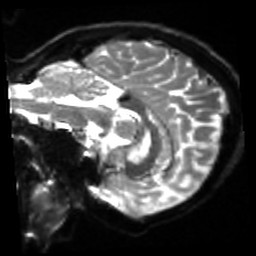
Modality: sbref
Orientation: sagittal
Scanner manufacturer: siemens
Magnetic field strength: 3 T
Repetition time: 4 s
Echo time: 0.0594 s